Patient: sex M, age 46
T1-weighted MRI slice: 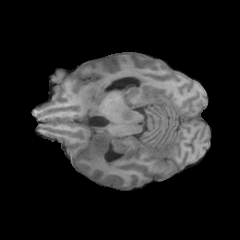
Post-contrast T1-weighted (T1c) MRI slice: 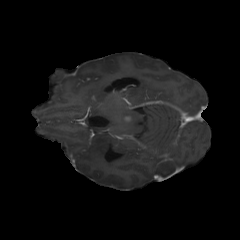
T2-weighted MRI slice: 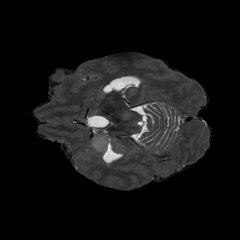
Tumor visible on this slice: yes
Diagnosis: Glioblastoma, IDH-wildtype
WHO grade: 4